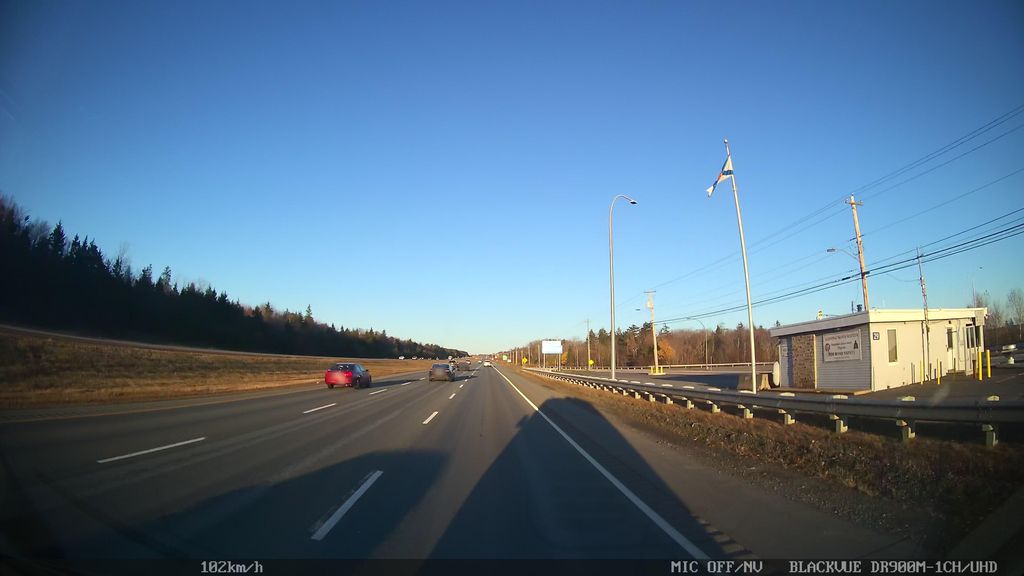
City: halifax